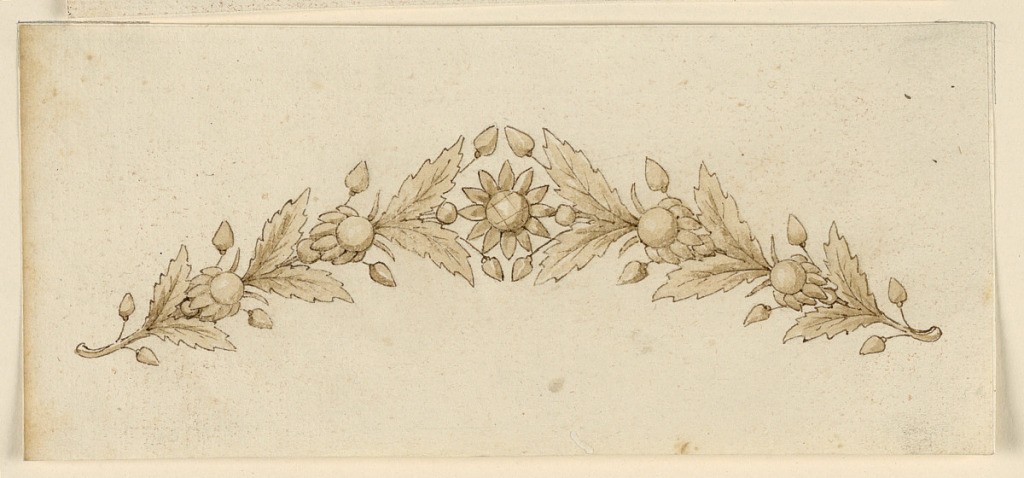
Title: Design for a Coronet
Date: ca. 1820
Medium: Pen ink, brush and sepia wash on paper
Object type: Drawing
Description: Design for a hair crown. Two converging branches with alternating pattern of two oak leaves and a blossom between two buds.  A blossom in the center.